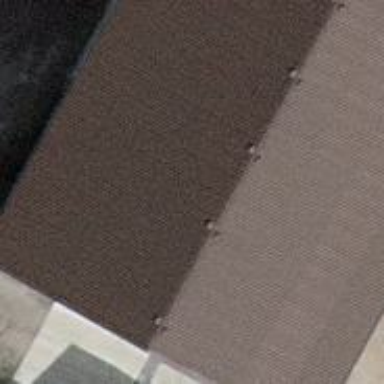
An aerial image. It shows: Hangar.